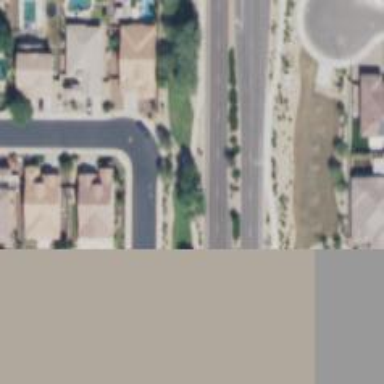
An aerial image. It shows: Asphalt road in residential area.